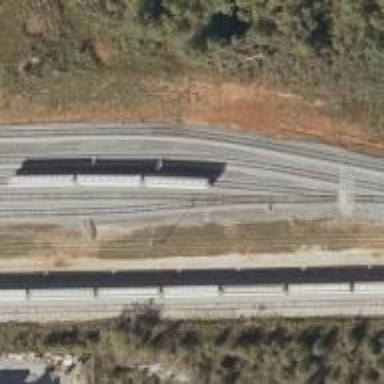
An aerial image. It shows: Railway spur for agricultural freight transportation.